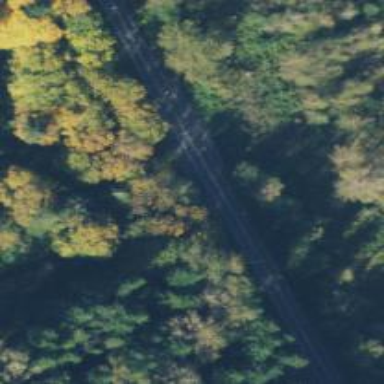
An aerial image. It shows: Disused railway.